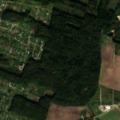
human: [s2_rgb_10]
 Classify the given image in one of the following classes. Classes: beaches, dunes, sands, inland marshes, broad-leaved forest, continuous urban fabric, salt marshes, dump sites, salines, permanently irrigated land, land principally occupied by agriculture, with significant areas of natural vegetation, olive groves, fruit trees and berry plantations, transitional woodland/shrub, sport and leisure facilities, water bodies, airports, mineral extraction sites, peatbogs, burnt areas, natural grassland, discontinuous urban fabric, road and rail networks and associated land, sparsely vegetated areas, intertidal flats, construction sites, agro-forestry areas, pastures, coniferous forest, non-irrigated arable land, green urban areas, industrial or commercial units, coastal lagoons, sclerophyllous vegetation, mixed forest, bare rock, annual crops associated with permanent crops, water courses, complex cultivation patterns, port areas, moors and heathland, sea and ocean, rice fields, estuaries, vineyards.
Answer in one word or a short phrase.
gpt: discontinuous urban fabric, non-irrigated arable land, broad-leaved forest, transitional woodland/shrub